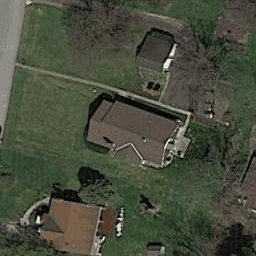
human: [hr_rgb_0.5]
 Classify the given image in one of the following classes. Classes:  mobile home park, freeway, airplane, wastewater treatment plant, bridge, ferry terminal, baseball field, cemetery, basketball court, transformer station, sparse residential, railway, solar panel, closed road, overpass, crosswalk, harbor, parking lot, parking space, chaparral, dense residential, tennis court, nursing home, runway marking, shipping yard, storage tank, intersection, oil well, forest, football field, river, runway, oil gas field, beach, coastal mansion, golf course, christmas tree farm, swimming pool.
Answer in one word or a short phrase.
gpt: sparse residential